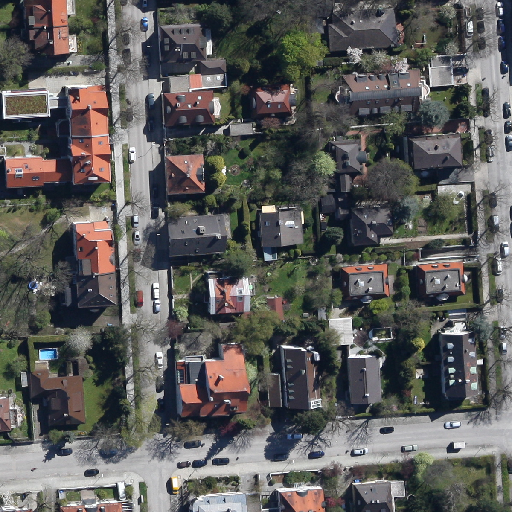
Referring expression: vehicle in the parking area